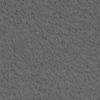
Label: not_dusty